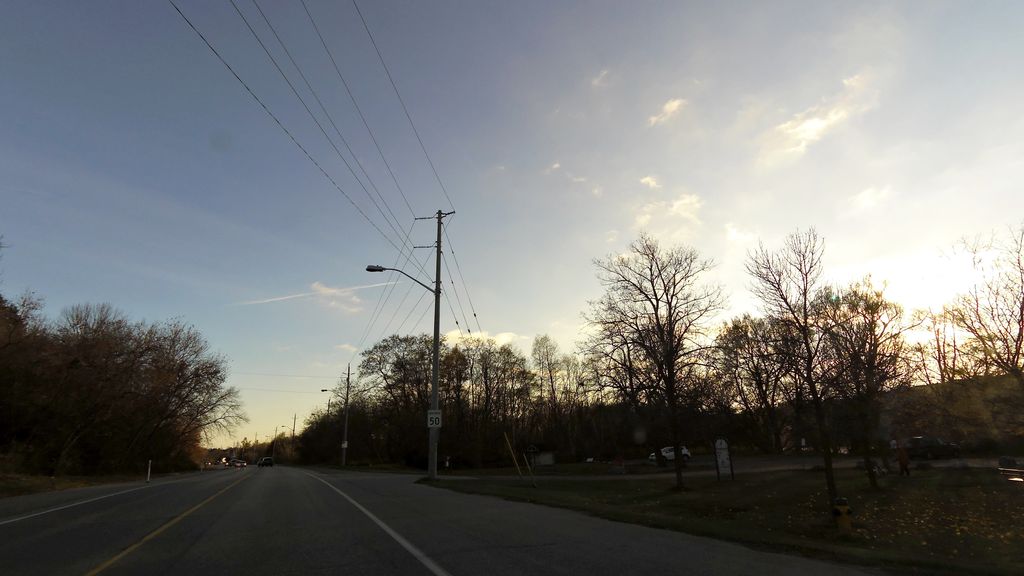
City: kitchener-waterloo